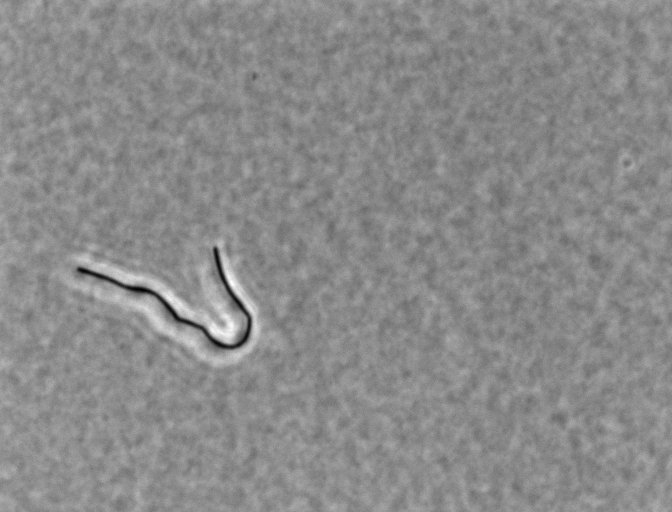
Bacillus subtilis